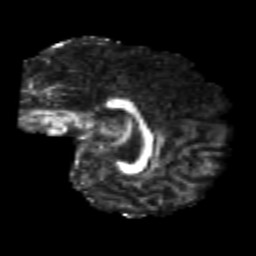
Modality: FA
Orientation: sagittal
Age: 24
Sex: female
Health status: healthy
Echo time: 0.074 s